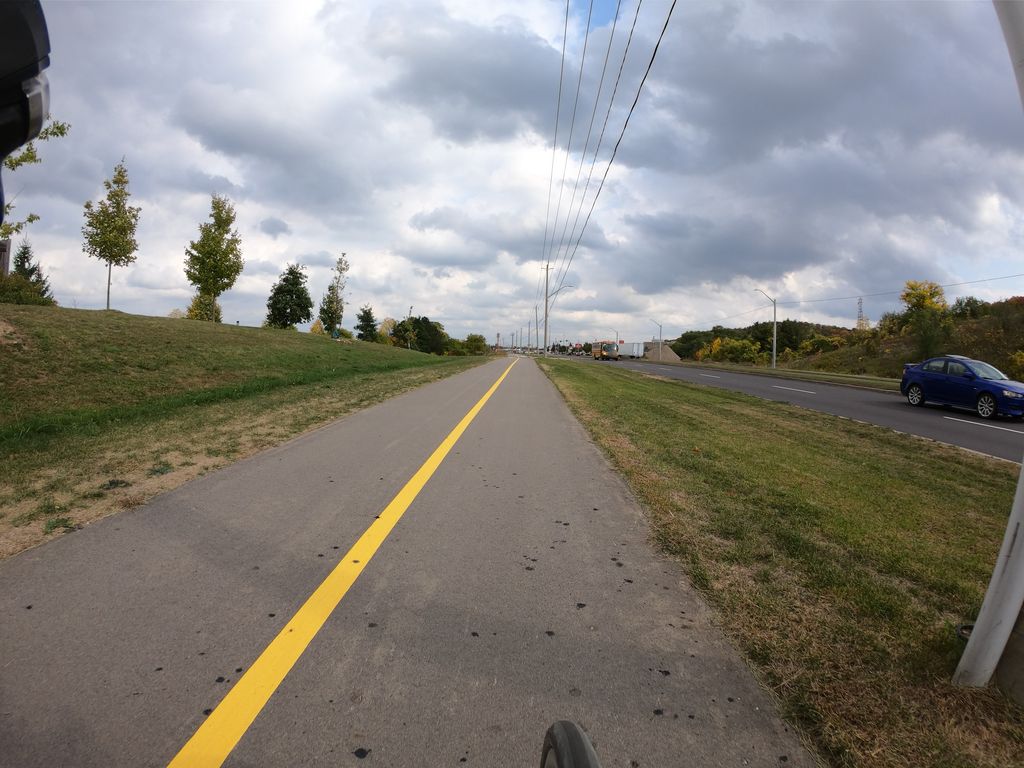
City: kitchener-waterloo